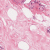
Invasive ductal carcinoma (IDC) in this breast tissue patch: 0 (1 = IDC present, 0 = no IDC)